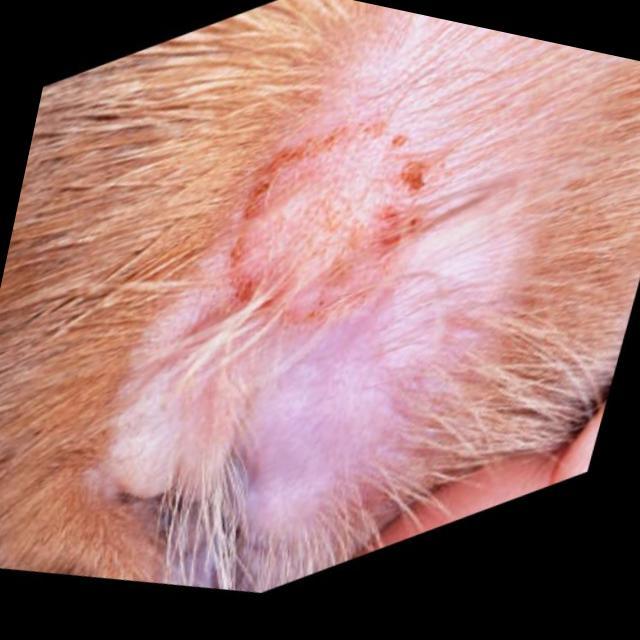
Canine ringworm (Dermatophytosis) — fungal infection caused by Microsporum or Trichophyton. Presents with circular alopecia, scaling, crusting, and broken hairs.